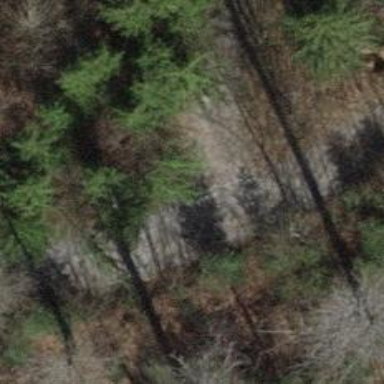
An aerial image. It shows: Compacted grade2 track used for forestry vehicles.